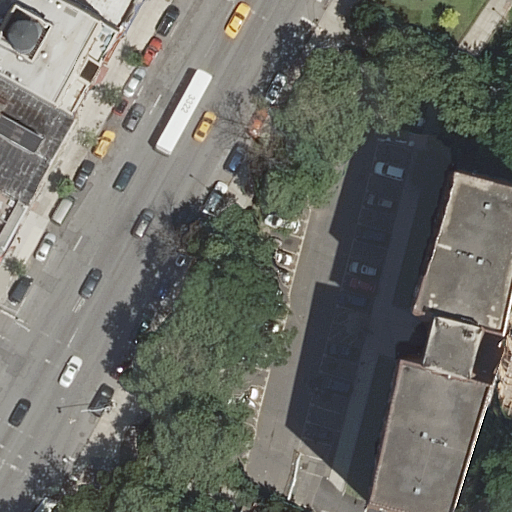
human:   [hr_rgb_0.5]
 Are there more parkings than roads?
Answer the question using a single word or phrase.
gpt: no

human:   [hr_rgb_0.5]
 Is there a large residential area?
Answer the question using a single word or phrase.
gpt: yes

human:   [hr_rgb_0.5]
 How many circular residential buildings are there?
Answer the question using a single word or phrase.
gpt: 0

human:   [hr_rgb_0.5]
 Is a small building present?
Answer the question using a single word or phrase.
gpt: yes

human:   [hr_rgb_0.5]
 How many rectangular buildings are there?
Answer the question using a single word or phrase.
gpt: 6

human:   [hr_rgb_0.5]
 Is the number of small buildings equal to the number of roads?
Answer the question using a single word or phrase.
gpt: no

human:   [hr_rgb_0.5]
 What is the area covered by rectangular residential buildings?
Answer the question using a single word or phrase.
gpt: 1287m2

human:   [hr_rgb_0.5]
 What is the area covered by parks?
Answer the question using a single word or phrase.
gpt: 8m2

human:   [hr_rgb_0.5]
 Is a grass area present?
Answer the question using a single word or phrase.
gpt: yes

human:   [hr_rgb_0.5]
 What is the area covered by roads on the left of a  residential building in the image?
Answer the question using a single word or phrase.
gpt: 0m2

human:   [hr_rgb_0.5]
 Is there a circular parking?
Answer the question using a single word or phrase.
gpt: no

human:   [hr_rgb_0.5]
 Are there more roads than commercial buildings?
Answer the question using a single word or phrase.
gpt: yes

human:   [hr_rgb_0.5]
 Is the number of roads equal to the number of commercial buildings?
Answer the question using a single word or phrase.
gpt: no

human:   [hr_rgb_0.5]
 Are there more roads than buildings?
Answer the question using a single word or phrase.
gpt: yes

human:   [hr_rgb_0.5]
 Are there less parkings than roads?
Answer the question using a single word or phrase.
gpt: yes

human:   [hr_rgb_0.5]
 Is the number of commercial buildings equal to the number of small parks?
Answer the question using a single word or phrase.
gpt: no

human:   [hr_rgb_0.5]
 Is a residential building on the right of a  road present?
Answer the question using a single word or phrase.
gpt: yes

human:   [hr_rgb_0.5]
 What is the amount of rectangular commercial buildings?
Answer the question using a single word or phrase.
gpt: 0

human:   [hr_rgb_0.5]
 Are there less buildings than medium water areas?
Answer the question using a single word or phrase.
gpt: no

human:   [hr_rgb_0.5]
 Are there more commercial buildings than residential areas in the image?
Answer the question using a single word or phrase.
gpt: no

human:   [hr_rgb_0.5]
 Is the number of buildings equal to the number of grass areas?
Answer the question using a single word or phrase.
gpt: no

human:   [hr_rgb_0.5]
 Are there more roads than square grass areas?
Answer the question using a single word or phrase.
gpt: yes

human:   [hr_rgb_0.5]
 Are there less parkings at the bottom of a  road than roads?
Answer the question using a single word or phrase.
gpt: yes

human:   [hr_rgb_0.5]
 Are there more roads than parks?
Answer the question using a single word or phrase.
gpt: yes

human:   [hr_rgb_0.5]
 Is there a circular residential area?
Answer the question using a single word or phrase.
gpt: no

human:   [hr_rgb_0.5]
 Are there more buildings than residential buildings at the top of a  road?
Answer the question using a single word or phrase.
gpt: no

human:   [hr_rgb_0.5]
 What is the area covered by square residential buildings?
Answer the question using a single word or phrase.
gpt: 0m2

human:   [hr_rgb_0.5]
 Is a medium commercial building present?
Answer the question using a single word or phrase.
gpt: no

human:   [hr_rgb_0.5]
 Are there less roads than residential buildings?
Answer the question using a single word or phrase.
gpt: no

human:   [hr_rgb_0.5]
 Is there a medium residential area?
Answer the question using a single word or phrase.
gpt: no

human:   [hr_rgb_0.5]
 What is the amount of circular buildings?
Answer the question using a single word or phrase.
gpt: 0

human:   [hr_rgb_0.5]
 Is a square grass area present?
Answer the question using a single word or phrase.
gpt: no

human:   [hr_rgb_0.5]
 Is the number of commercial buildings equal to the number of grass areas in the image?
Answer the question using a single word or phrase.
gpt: no

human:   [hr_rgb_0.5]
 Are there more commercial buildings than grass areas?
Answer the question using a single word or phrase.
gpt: no

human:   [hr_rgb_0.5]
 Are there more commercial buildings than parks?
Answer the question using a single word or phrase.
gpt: no

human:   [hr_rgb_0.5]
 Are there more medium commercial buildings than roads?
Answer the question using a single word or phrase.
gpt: no